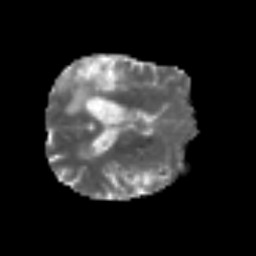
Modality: MD
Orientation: axial
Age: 75
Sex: male
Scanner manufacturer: siemens
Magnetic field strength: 3 T
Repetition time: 3.2 s
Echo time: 0.081 s